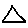
Label: triangle